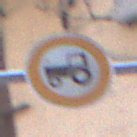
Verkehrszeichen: VerbotKraftfahrzeugeZuegeNichtSchneller25
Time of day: MorningAfternoon
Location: Outdoor (Urban)
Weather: PartlyCloudy
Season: NotSpecified
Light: Natural